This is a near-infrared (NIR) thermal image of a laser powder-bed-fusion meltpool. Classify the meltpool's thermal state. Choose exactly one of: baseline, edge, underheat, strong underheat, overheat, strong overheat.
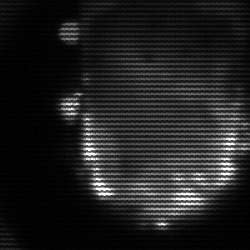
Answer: baseline